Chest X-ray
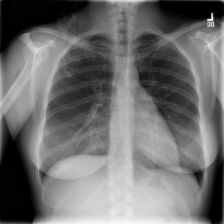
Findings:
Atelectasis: negative
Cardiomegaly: negative
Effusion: negative
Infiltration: negative
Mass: negative
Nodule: negative
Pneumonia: negative
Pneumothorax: negative
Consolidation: negative
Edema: negative
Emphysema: negative
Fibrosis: negative
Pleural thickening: negative
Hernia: negative